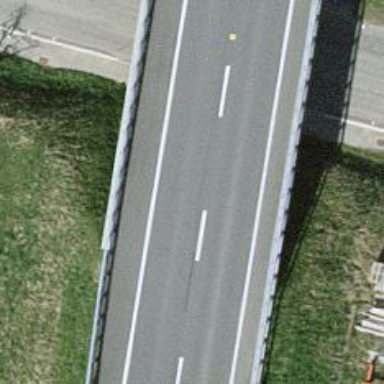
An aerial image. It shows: Primary highway on asphalt bridge.